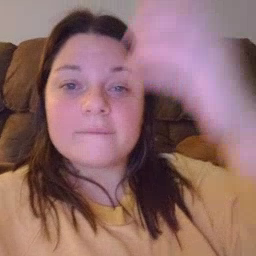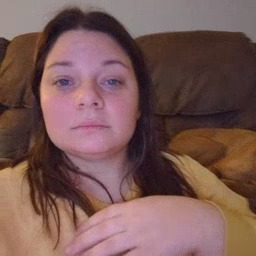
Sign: giraffe